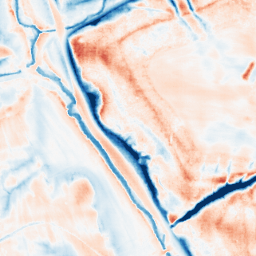
Category: trend_removal
Decomposition family: local_polynomial
Decomposition parameters: window_size: 31
degree: 3
Upsampling method: sinc_blackman
Upsampling parameters: scale: 8
kernel_size: 16
Upsampling scale: 8